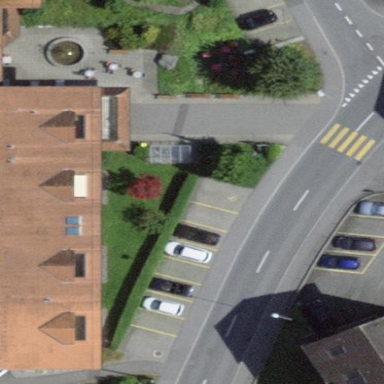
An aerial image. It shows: Street-side parking area.